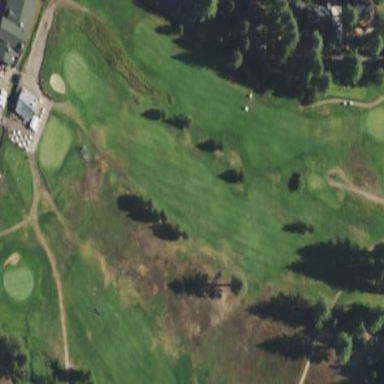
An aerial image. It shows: Golf fairway surrounded by grass.